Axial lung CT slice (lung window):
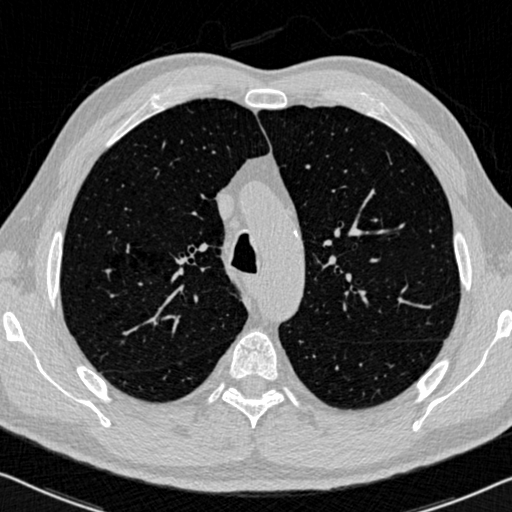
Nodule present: no